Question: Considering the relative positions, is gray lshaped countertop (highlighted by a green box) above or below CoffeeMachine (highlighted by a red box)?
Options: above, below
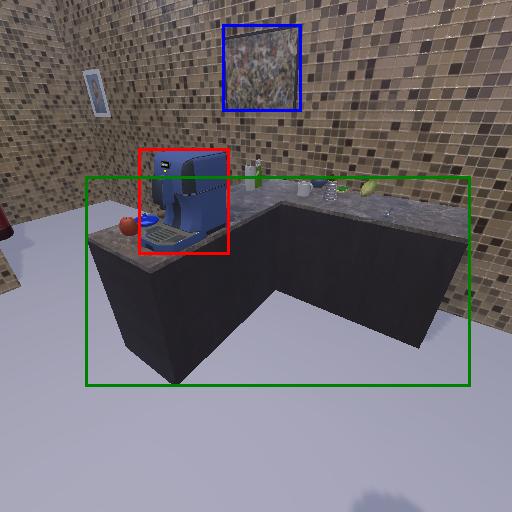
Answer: above